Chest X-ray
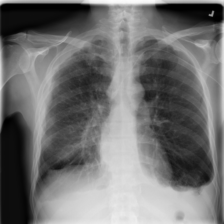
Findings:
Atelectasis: negative
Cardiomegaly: negative
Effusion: positive
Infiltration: negative
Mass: positive
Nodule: negative
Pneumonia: negative
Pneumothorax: negative
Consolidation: negative
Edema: negative
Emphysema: negative
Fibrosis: negative
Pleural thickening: negative
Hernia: negative